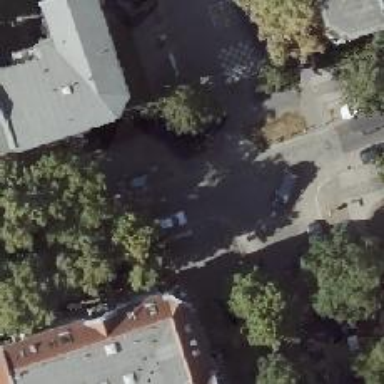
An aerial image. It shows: Residential road with parallel on-street parking lanes on both sides.